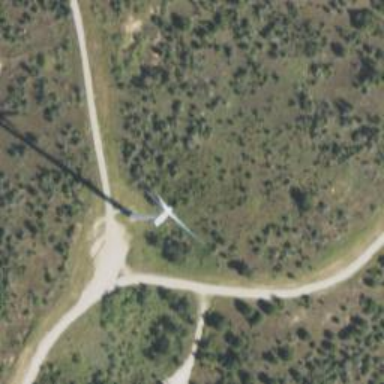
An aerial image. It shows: Wind generator in the form of horizontal axis wind turbine.